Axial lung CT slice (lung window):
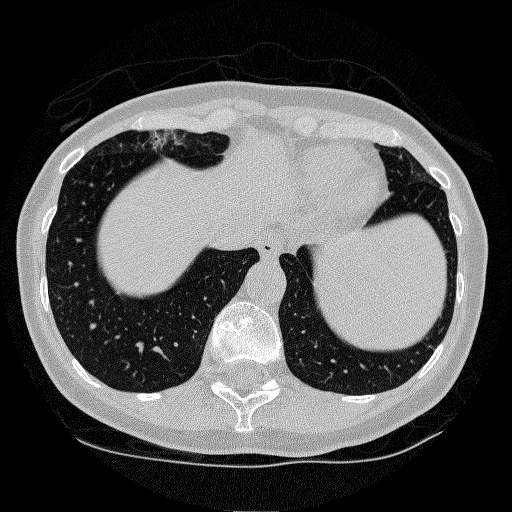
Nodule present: no